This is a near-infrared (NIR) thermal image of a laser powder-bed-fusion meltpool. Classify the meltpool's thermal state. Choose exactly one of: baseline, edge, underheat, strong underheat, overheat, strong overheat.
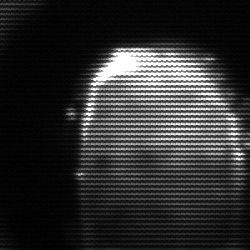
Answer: baseline